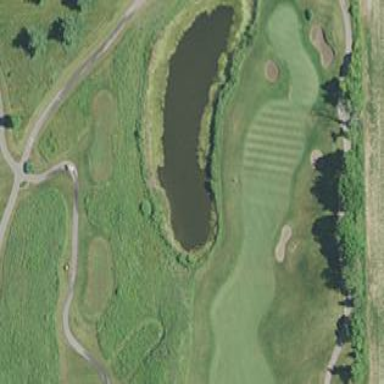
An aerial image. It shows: Scenic view of water hazard on golf course. The natural water feature adds beauty to the landscape.